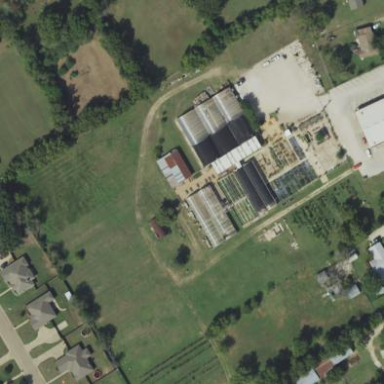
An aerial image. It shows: Plant nursery.